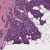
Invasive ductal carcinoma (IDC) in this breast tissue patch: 1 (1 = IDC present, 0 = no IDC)